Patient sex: M
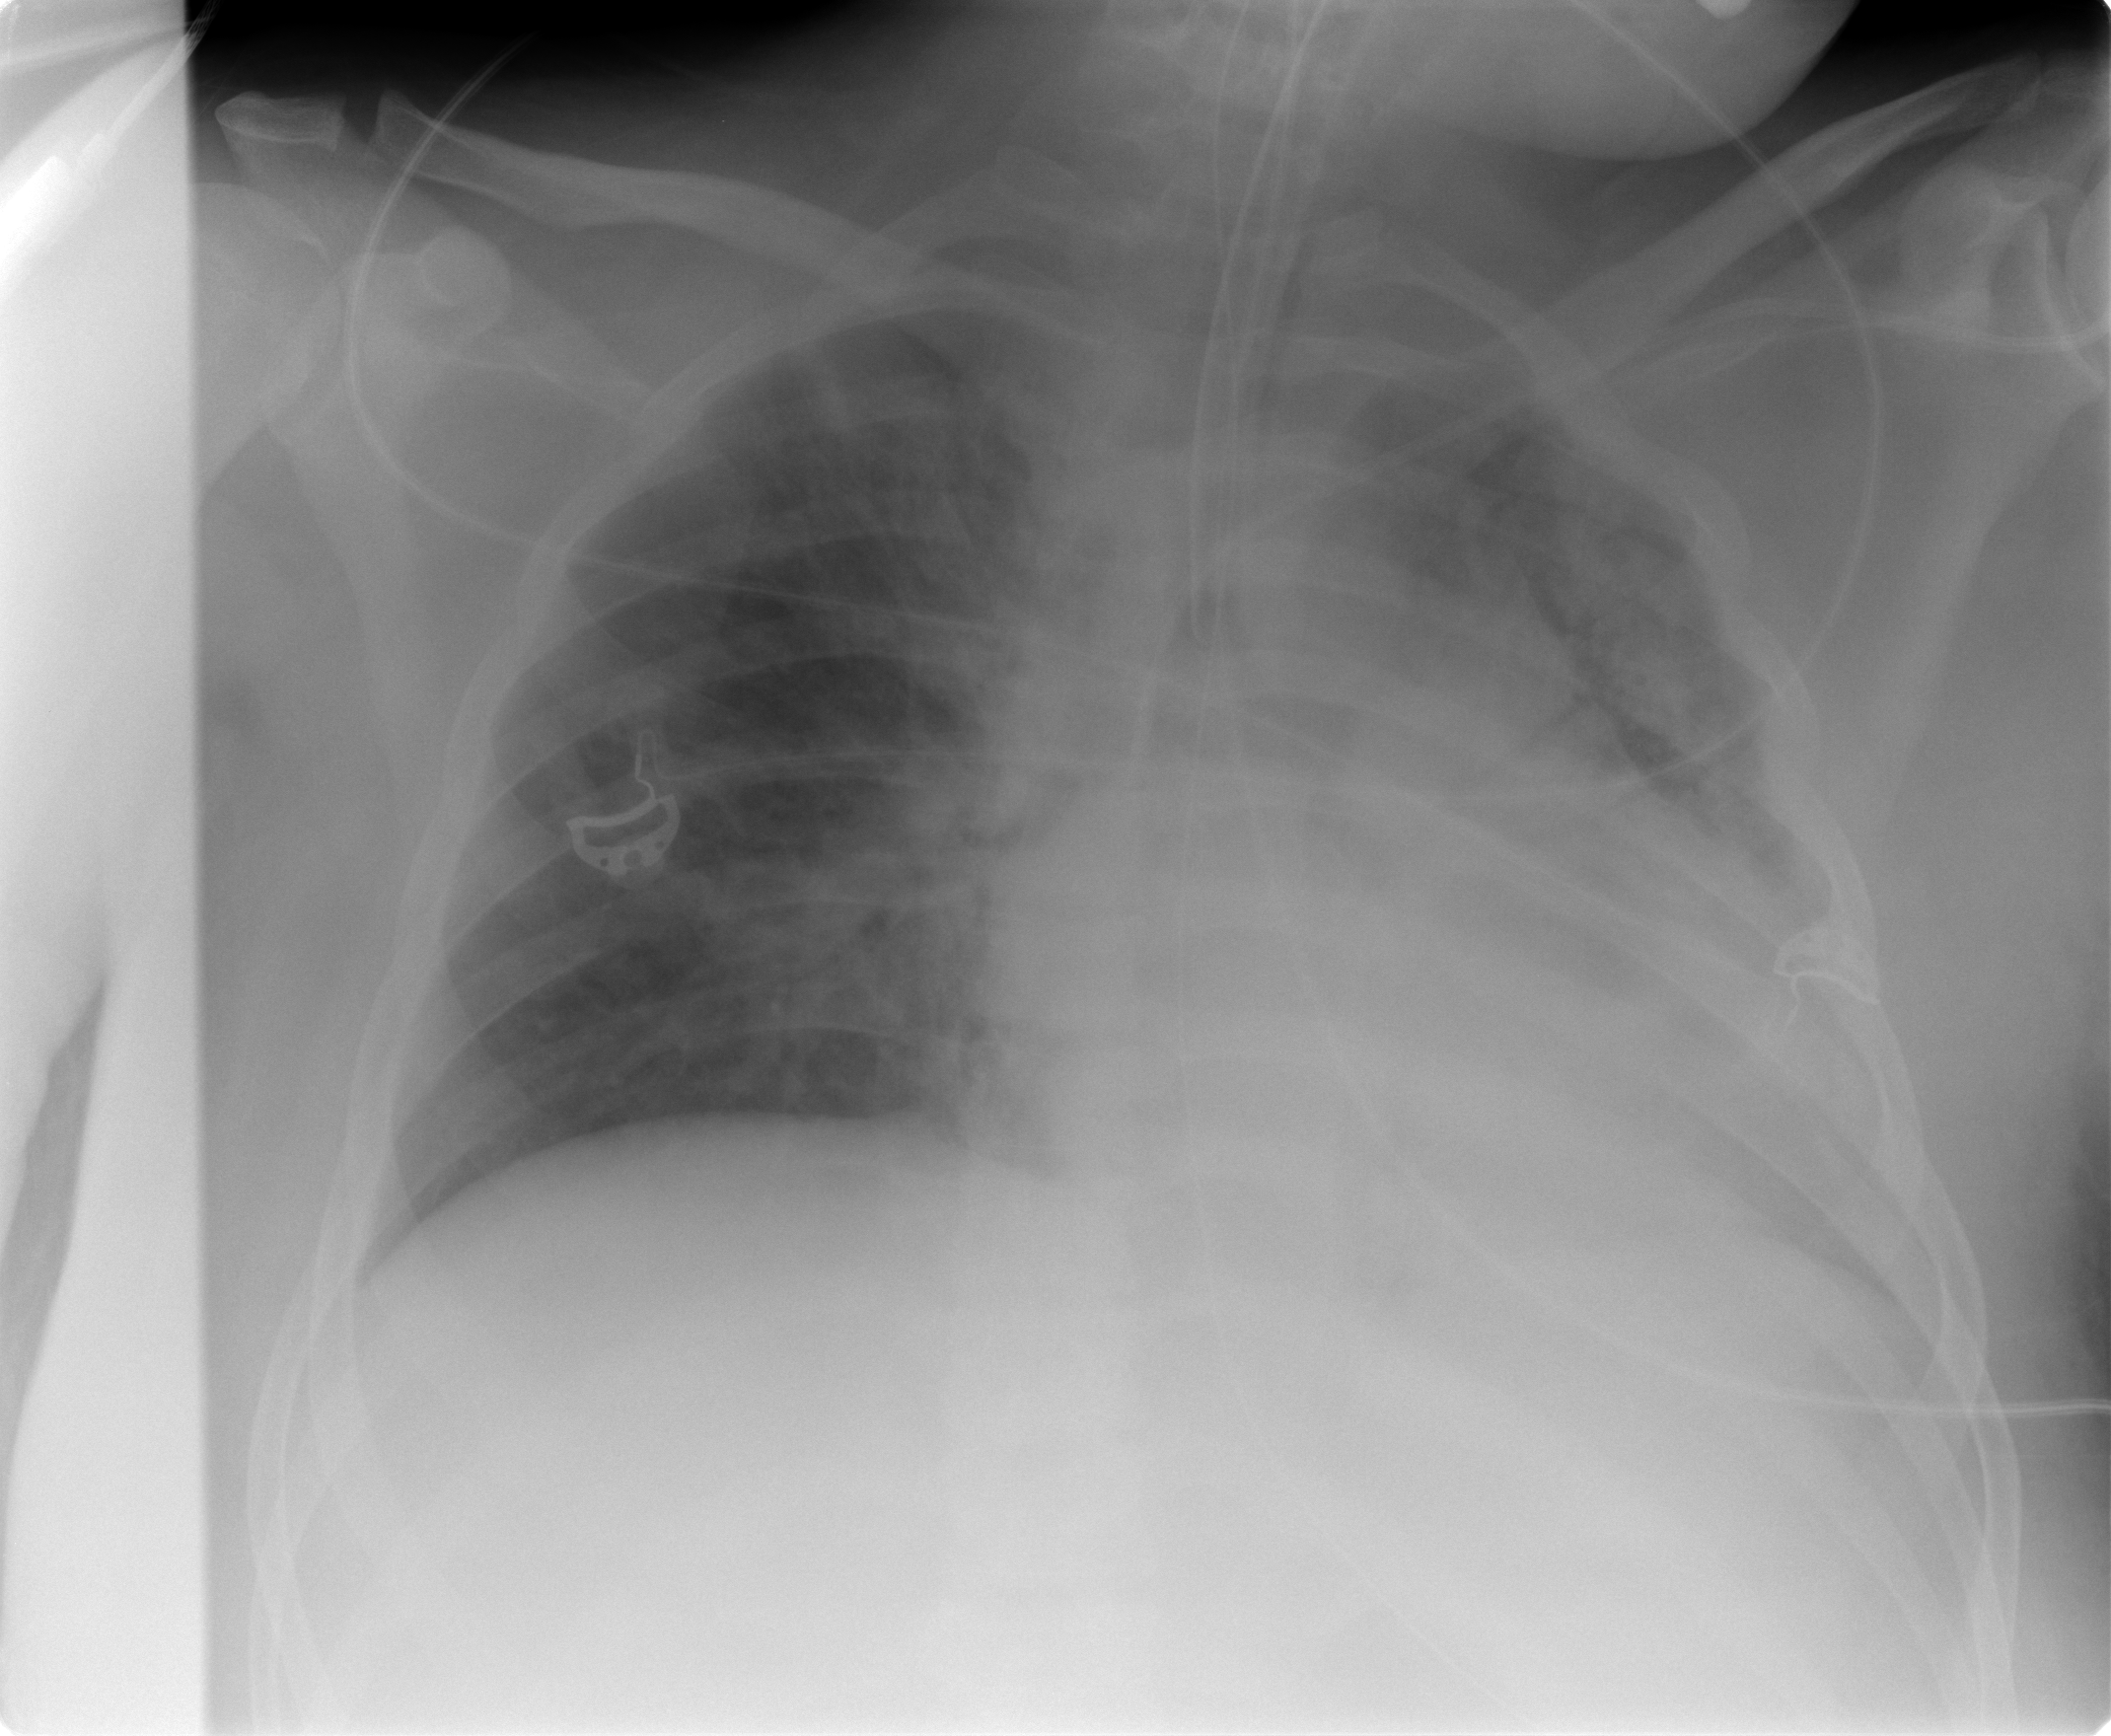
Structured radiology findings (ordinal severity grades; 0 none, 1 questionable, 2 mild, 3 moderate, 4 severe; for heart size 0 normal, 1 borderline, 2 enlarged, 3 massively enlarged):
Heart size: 2
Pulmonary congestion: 3
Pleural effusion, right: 0
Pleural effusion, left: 0
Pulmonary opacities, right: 2
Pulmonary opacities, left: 3
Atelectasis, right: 2
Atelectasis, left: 3